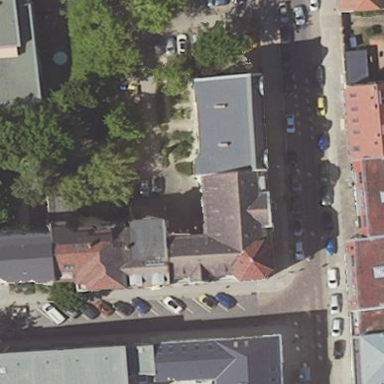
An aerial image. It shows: Residential building.